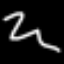
Label: squiggle